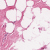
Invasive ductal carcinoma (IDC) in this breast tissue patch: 0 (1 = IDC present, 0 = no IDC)